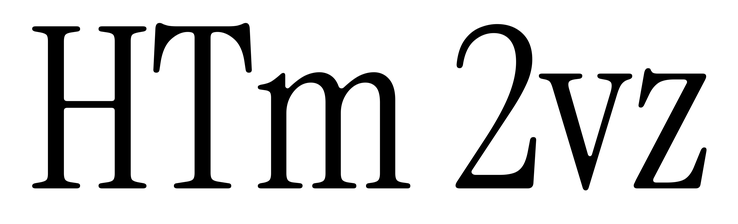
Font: InstrumentSerif-Regular